Field crop: maize
Growth stage: 2
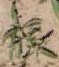
Species: atriplex